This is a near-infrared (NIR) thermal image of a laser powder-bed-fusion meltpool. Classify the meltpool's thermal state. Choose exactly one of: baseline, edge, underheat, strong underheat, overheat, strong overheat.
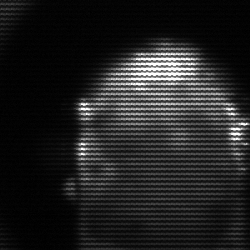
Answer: baseline